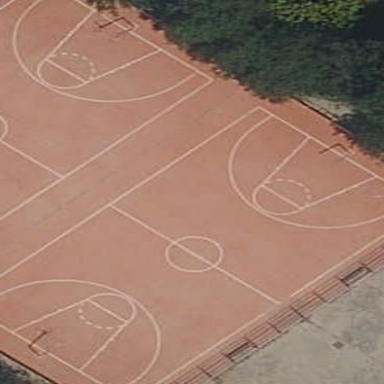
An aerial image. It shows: Basketball court on pitch.